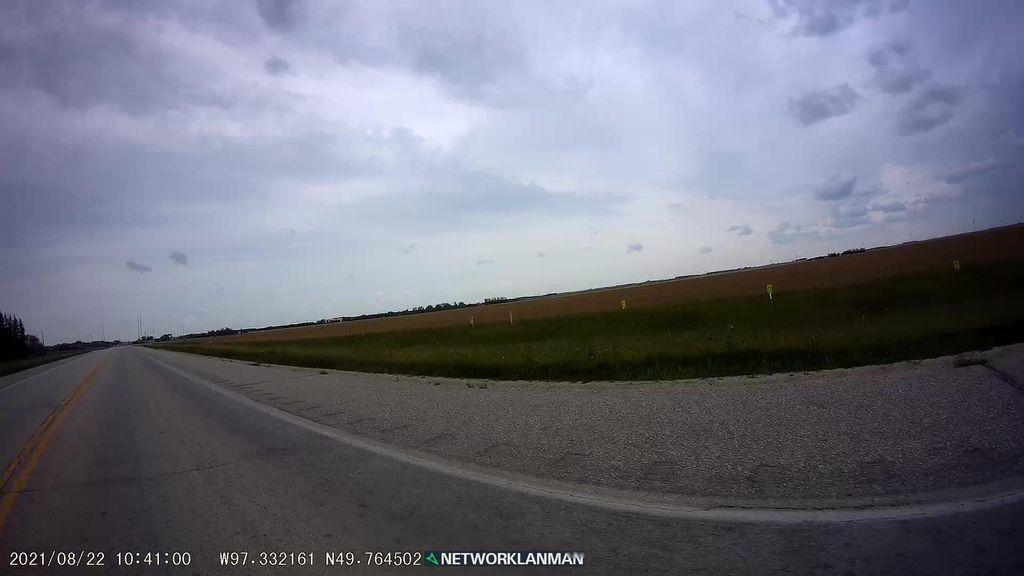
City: winnipeg